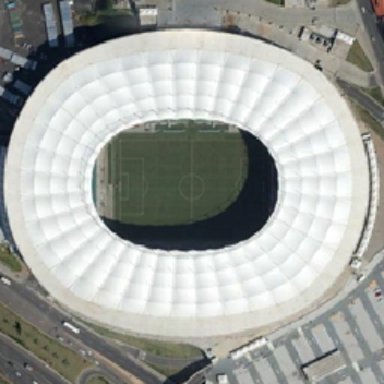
Some buildings are near the white ring runway stadium in the football field of it .